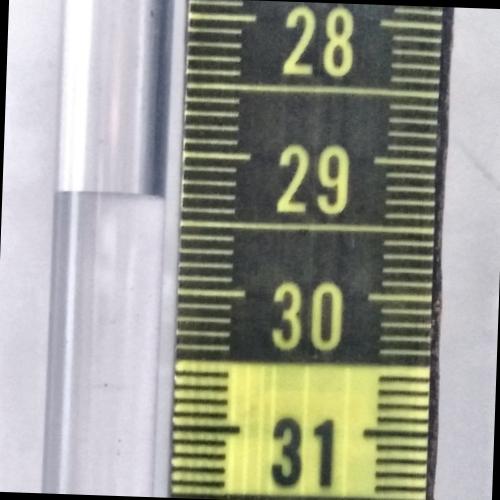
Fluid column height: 29.3 cm